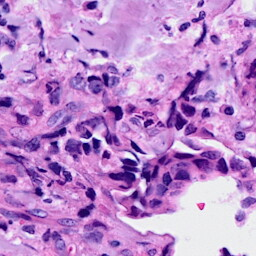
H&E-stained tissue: Breast